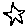
Label: star